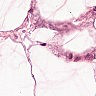
Metastatic tissue present: no